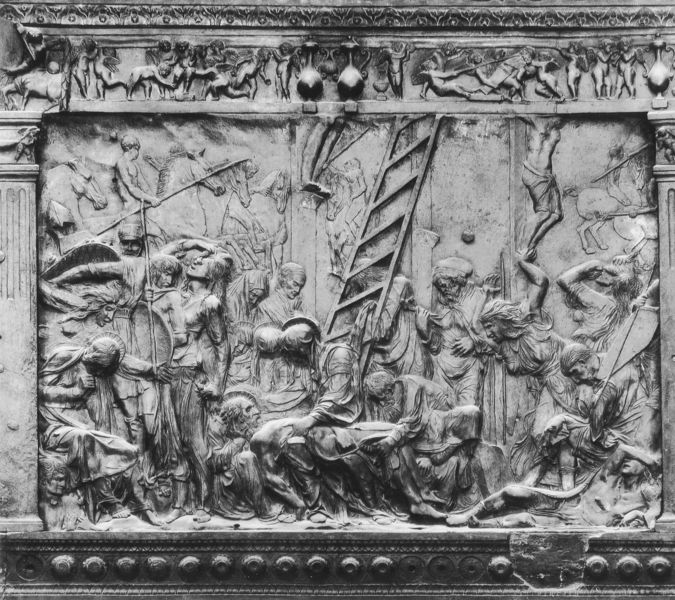
Titel: Reliefs der Passionskanzel
Künstler: Donatello
Standort: Florenz, S. Lorenzo (EU - I - Toskana)
Schlagwörter: kampf, frauen, menschen, marmor, männer, säule, tiere, ornament, falten, rahmen, tod, trauer, männergruppe, gewand, haare, esel, pferd, pferde, chaos, engel, krug, relief, liegen, leiter, schlacht, soldaten, bildhauerei, kreuz, aufruhr, kapitell, fries, heiligenschein, krüge, nimbus, christus, jesus, kreuzabnahme, kreuzigung, leichnam, hölle, fall, bettler, tempel, jünger, maria, halbsäule, abnahme, schächer, judas, kalvarienberg, jesusu